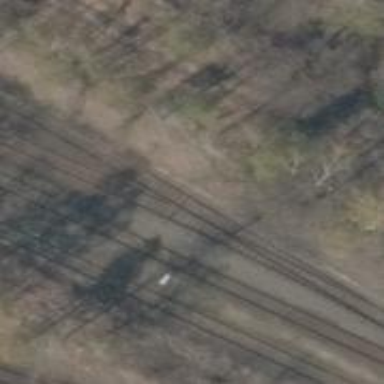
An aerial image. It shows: Railway yard.